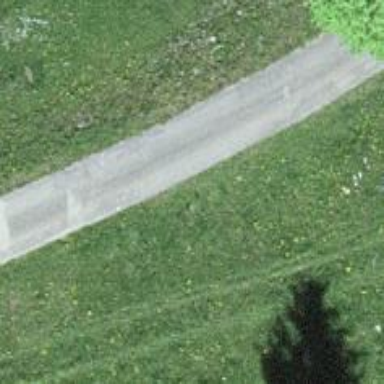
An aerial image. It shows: Asphalt track with grade1 surface.